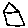
Label: house